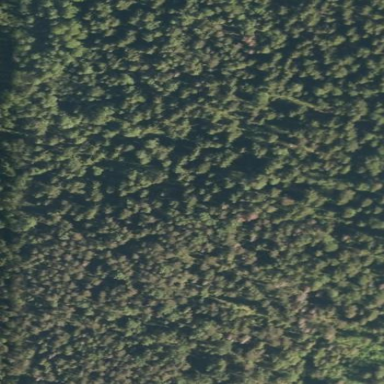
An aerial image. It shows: Logging area surrounded by scrub vegetation.